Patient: sex F, age 31
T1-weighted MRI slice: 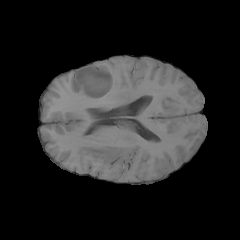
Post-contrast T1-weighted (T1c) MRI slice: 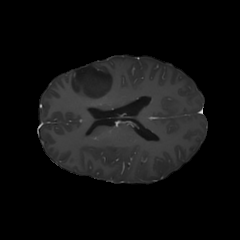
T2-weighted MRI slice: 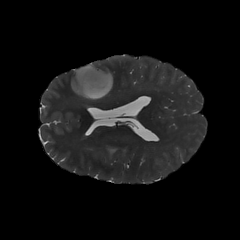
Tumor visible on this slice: yes
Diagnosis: Astrocytoma, IDH-mutant
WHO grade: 2